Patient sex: F
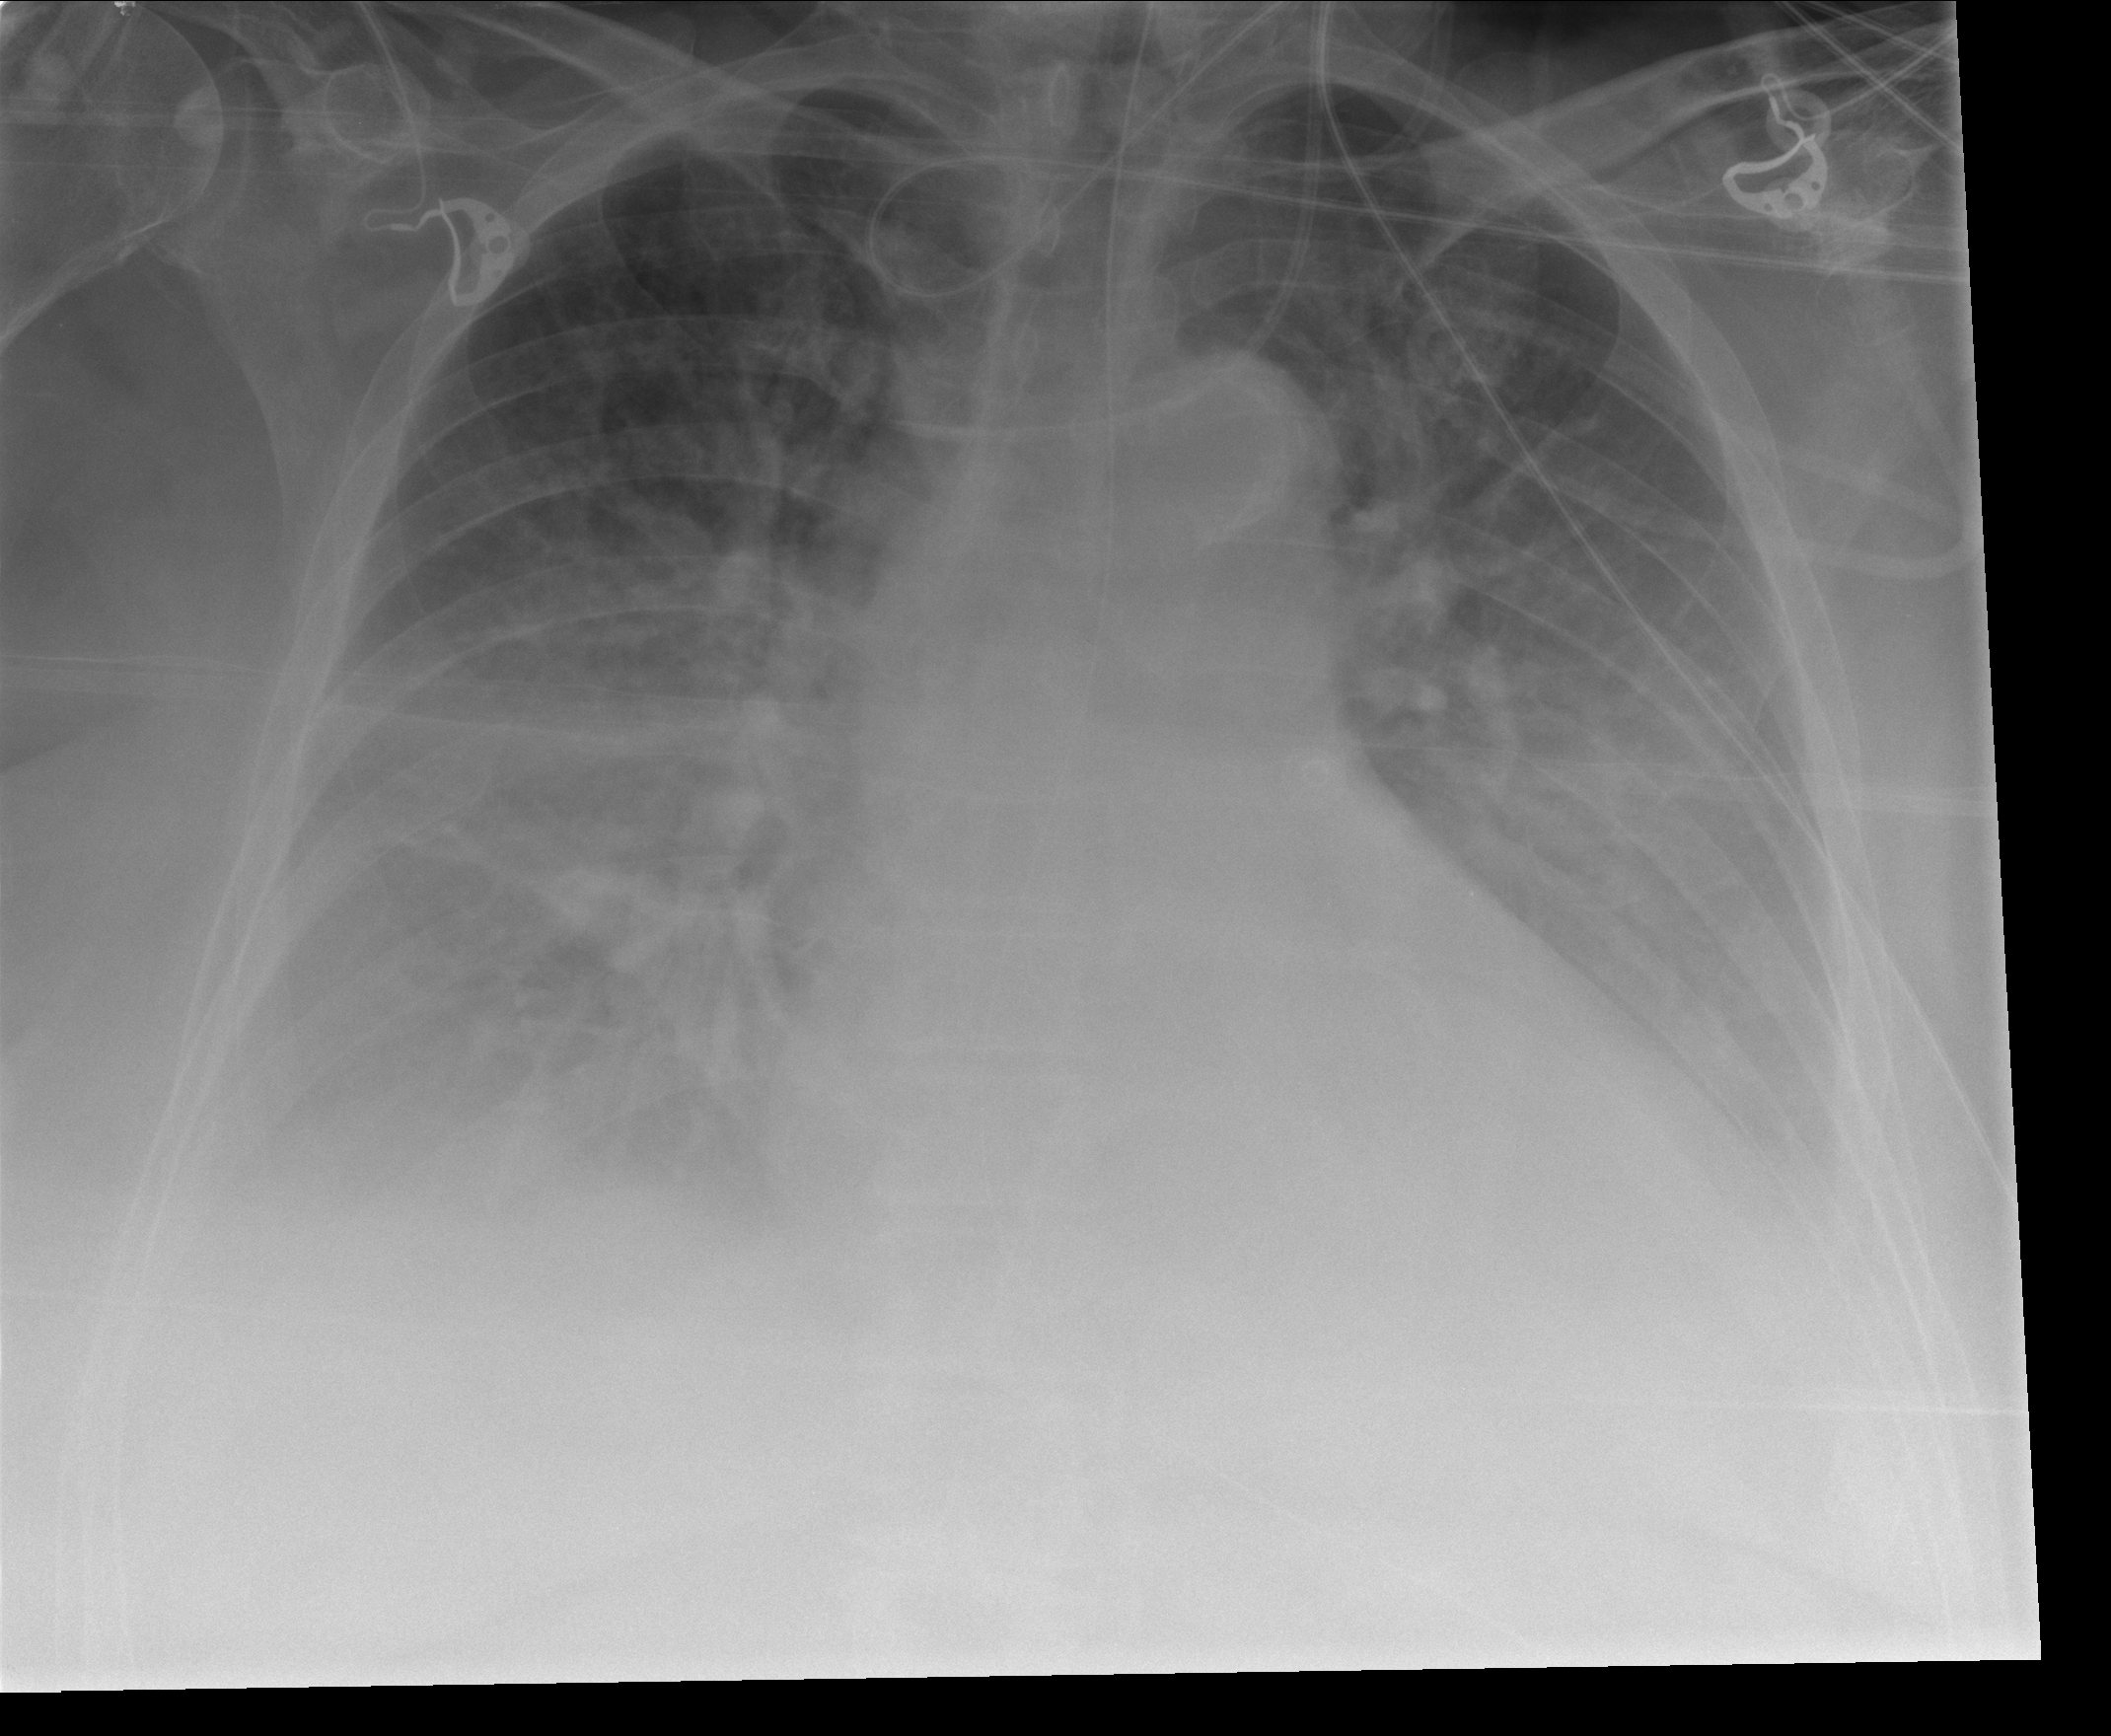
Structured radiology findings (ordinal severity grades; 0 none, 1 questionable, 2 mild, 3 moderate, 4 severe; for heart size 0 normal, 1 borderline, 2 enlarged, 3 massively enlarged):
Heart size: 0
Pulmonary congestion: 3
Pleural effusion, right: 3
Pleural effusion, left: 3
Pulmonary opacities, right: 2
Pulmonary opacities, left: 2
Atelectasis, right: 3
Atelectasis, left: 3